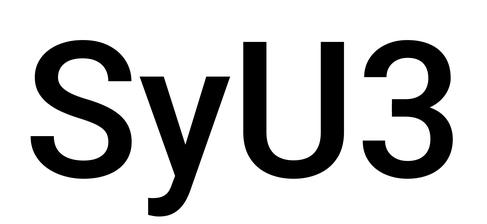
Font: Roboto_Medium